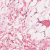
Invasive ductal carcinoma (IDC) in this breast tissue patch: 0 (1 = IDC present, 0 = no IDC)